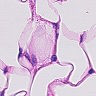
Metastatic tissue present: no